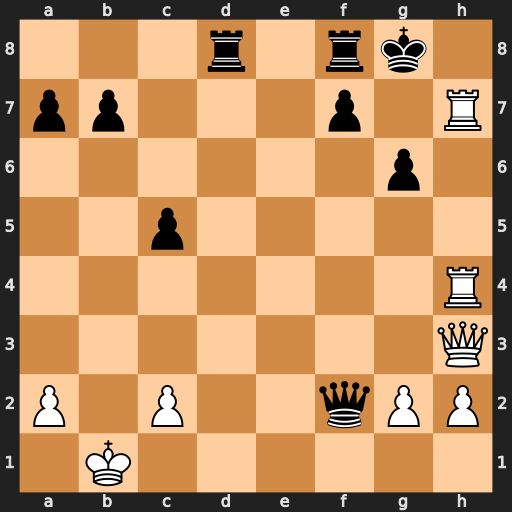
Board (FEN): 3r1rk1/pp3p1R/6p1/2p5/7R/7Q/P1P2qPP/1K6
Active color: w
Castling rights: -
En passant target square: -
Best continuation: Rh8+ Kg7 Qc3+ Rd4 R4h7+ Kf6 Rxf8 Qf1+ Kb2